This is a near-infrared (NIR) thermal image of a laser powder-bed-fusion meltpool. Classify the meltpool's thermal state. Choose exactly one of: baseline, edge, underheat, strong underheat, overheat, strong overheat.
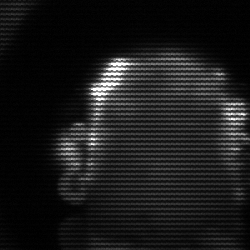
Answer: baseline